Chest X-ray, AP view. Patient: 52 years old, sex M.
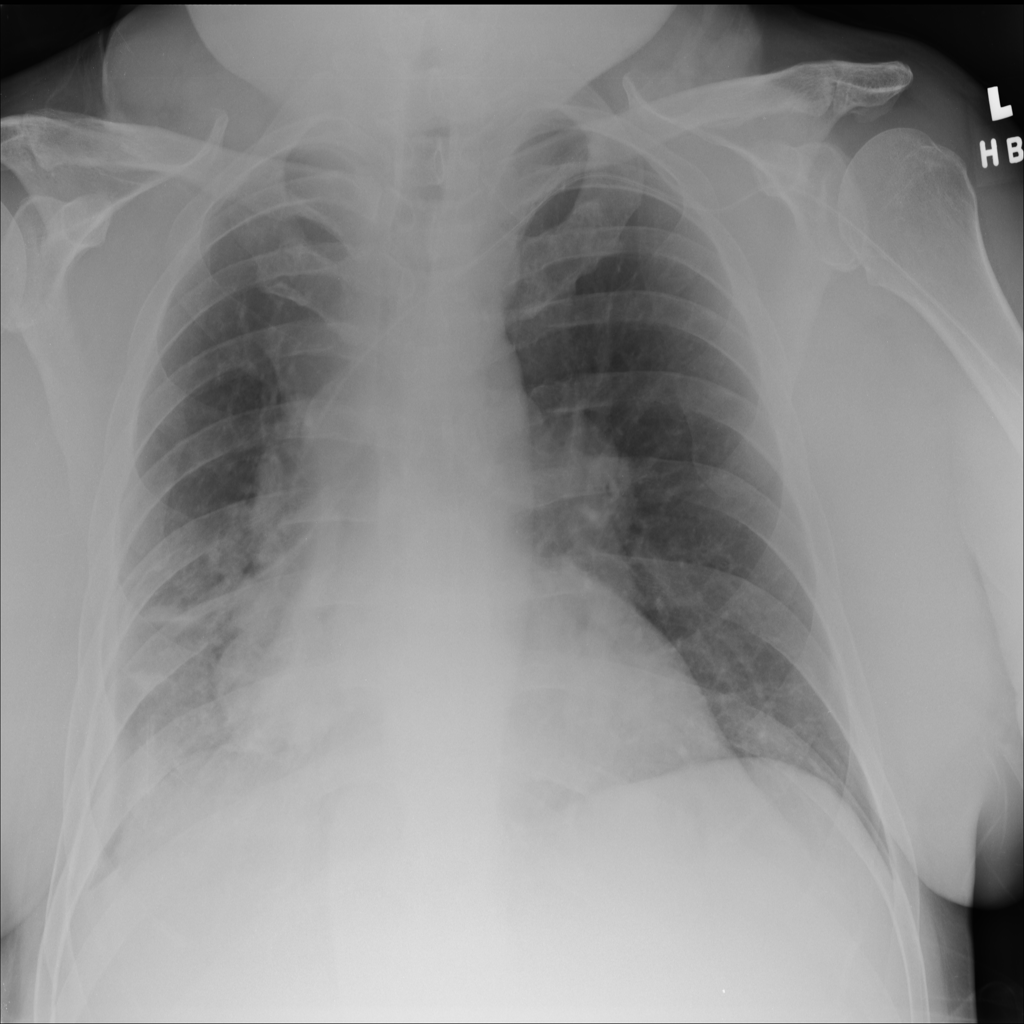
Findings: No Finding